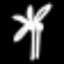
Label: palm tree